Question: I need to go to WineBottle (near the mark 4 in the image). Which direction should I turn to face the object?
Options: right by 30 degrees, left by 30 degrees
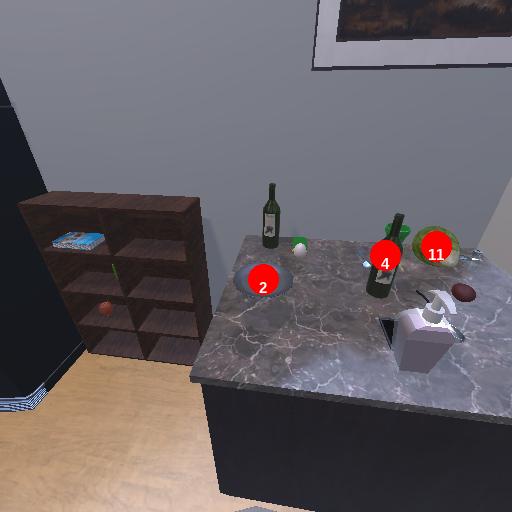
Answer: right by 30 degrees